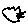
Label: cat